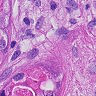
Metastatic tissue present: yes